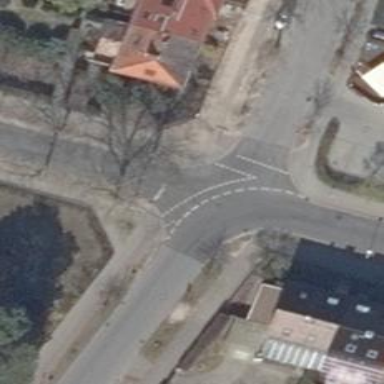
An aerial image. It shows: Residential road with sidewalks on both sides. The road also has track for cycling on both sides.